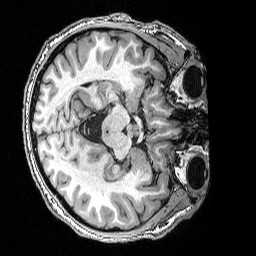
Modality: T1w
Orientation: axial
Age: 37
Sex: female
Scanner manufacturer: siemens
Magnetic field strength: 3 T
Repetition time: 2.53 s
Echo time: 0.0035 s